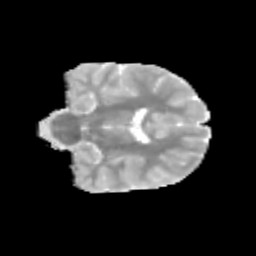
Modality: MD
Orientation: coronal
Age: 9
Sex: male
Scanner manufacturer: siemens
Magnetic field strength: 3 T
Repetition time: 3.8 s
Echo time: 0.07 s